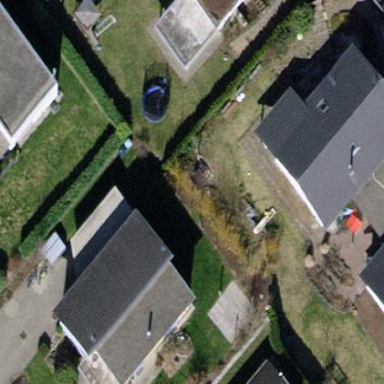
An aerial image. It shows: Detached building with saltbox roof made of dimgray roof tiles. The roof orientation is along the length of the building.